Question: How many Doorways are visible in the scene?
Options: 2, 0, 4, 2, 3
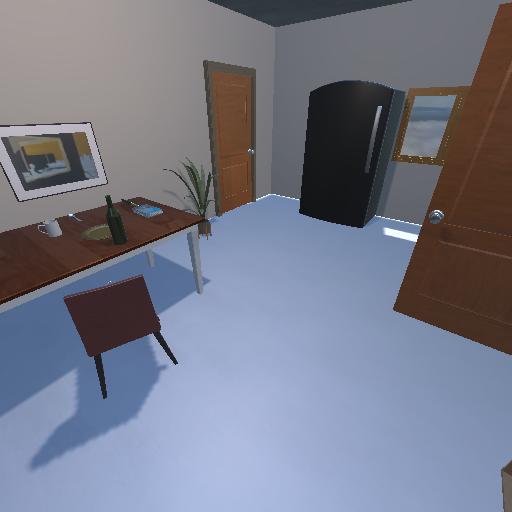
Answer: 2